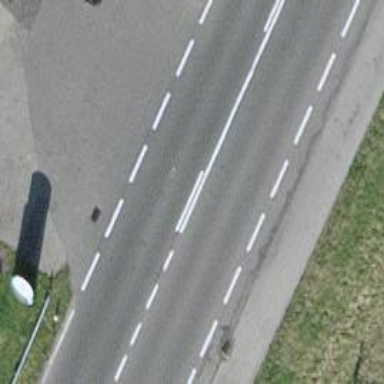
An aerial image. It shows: Primary road with asphalt surface.